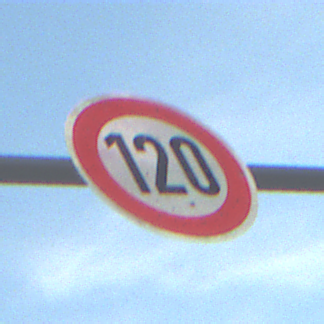
Verkehrszeichen: Geschwindigkeit120
Umgebung: Outdoor, Nature
Tageszeit: SunriseSunset
Wetter: PartlyCloudy
Licht: Natural
Jahreszeit: NotSpecified
Kontrast: HighContrast